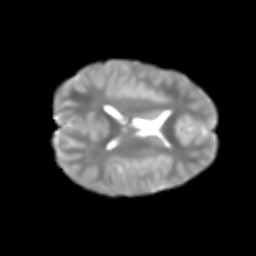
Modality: T2w
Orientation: axial
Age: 7
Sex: male
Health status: healthy